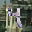
Label: 4